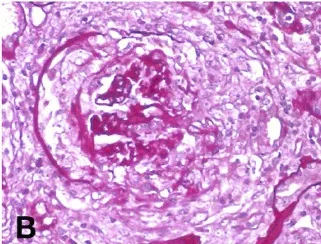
Light micrographs. Periodic acid-Schiff (PAS). Staining show crescent formation, fragmented capsule walls, and interstitial inflammatory infiltration.
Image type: pathology (pas)